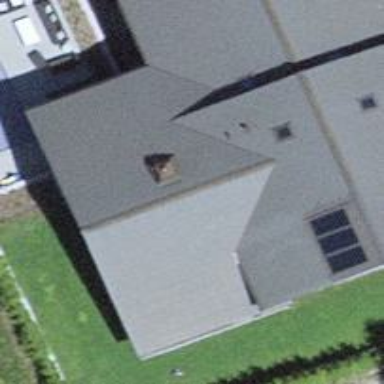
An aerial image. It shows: Simple and straightforward house.